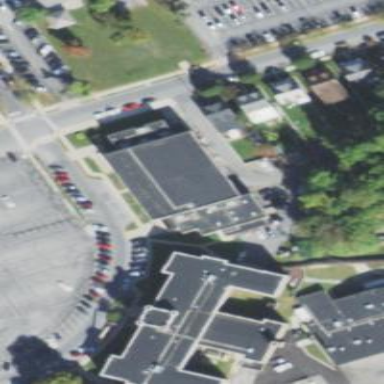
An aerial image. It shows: Building.